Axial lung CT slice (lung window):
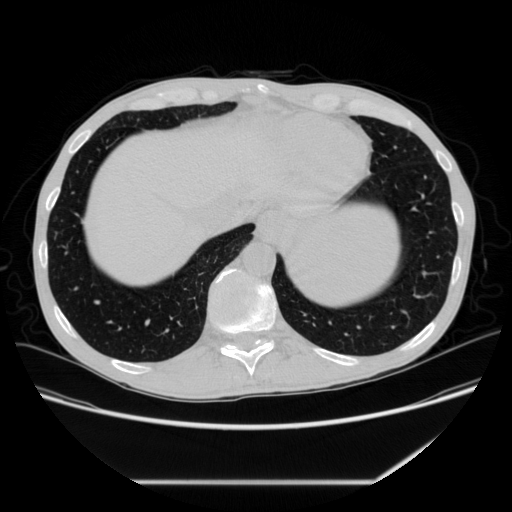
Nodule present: no